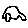
Label: car